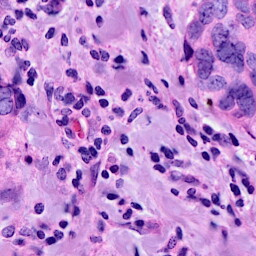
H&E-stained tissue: Breast